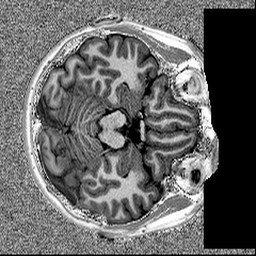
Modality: MP2RAGE
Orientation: axial
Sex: male